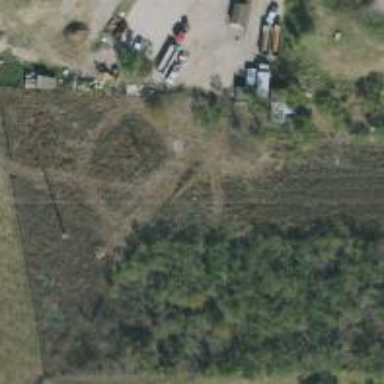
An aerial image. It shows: Power pole.